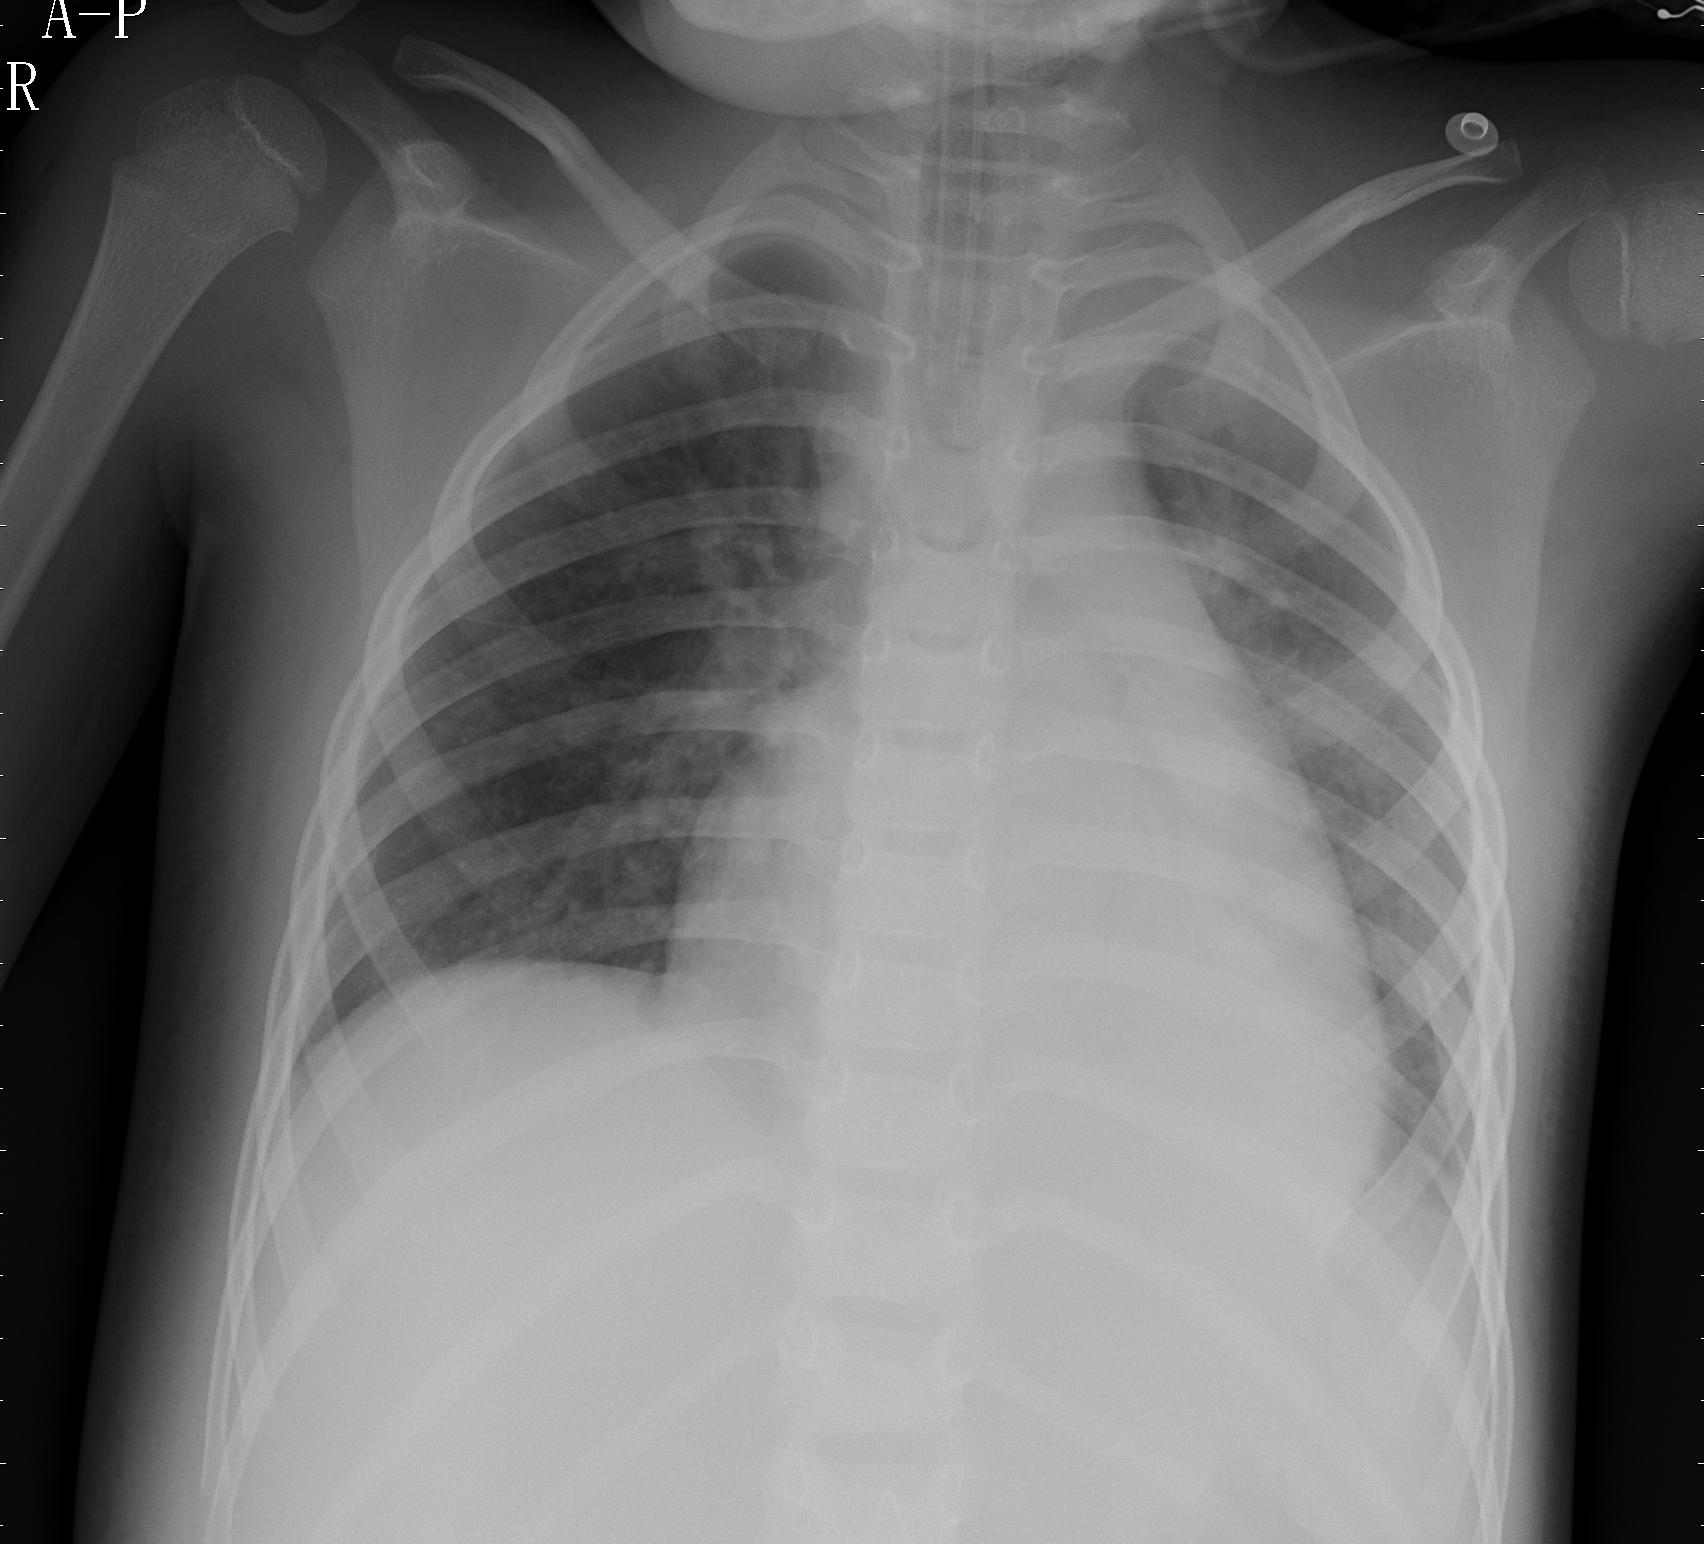
Diagnosis: PNEUMONIA